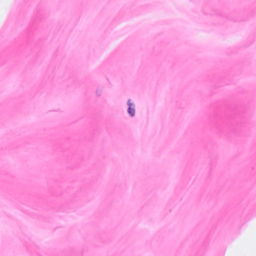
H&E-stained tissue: Breast